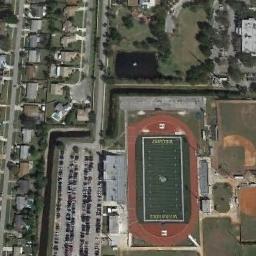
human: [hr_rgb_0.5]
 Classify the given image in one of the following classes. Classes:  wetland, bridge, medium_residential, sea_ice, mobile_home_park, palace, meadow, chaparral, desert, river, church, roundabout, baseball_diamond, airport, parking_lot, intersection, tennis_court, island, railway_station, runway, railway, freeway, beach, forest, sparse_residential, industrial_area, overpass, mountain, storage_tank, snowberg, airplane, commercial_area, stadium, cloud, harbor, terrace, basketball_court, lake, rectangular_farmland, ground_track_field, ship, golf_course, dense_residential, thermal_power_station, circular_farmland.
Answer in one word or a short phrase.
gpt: ground_track_field